Question: With 'np.meshgrid' numpy provides a convenient way of plotting functions of two variables, e.g. like so:
'''
def plot():
fig = plt.figure()
ax = plt.axes(projection="3d")
x = np.linspace(-6, 6, 30)
y = np.linspace(-6, 6, 30)
X, Y = np.meshgrid(x, y)
Z = f(X, Y)
ax.plot_surface(X, Y, Z)
plt.show()
'''
Unfortunately, this easy setup interferes with me defining any quadratic function

in the most natural numpy way, i.e. like so
'''
def f(x, y):
vec_x = np.array([x, y])
return 1/2 * np.dot(vec_x.T, np.dot(A, vec_x)) - np.dot(b.T, vec_x)
'''
The problem is that the 'meshgrid' arrays 'X' and 'Y' in 'plot()' when calling 'Z = f(X, Y)' will now be processed as arrays by the line 'vec_x = np.array([x, y])' which results in 'vec_x' being a '(2, 30, 30)' shape array instead of an entry-by-entry treatment which would give a '(2,)' shape array . Compare this to
'''
def other_f(x, y):
return x + y
'''
which works perfectly in a natural way with numpy thanks to the vectorization.
I haven't used numpy and matplotlib for a while but I would really and all workarounds that I come up with feel super clumsy, so, I'd love to see a neat way to work around this.
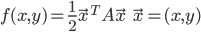
Answer: You could use 'einsum' like so:
'''
np.einsum('i...,ij,j...',vec_x,A,vec_x)/2 - np.einsum('i...,i',vec_x,b)
'''
This is interpreted by Einstein convention as:
'''
1/2 sum_ij vecx_i,... A_ij vecx_j,... - sum_i vecx_i,... b_i
'''